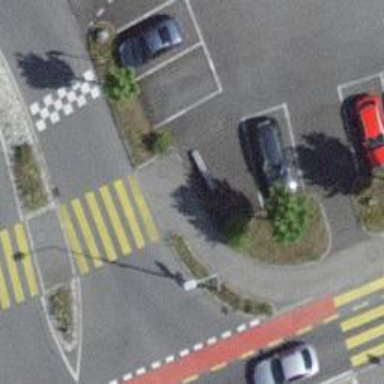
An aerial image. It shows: Kerb barrier.